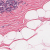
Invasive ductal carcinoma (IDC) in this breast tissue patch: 0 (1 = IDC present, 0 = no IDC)